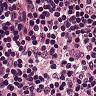
Metastatic tissue present: no